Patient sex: M
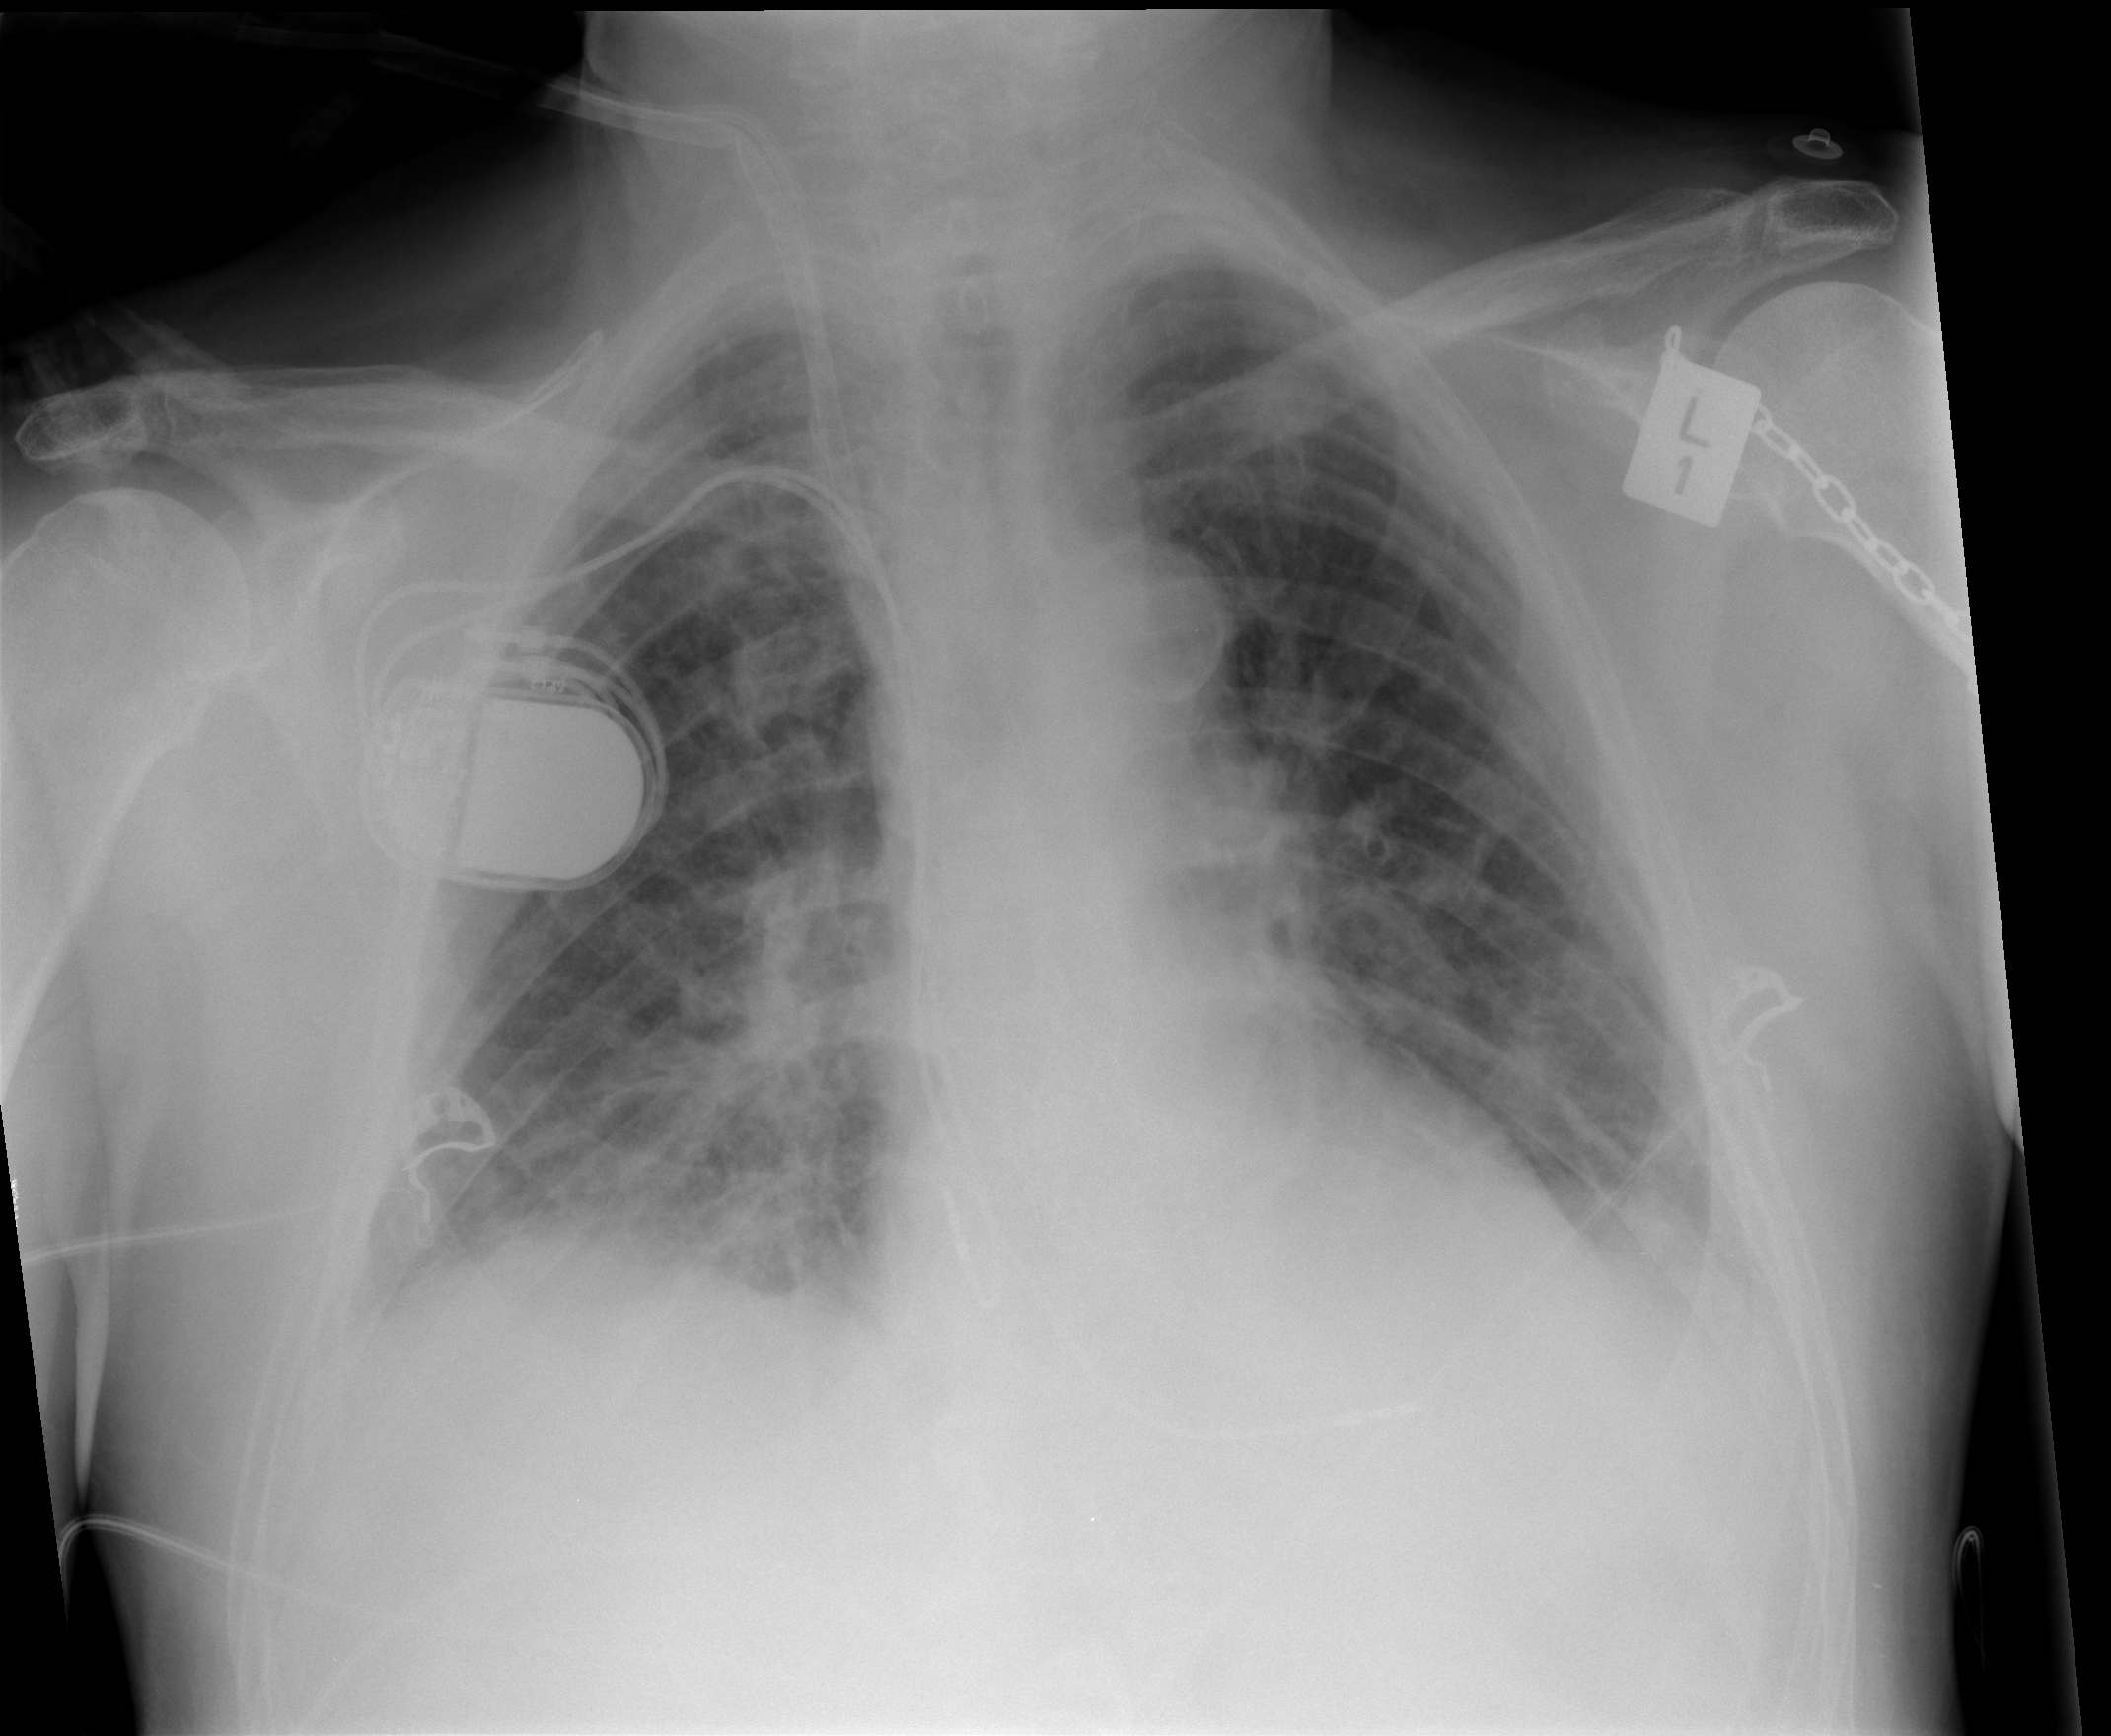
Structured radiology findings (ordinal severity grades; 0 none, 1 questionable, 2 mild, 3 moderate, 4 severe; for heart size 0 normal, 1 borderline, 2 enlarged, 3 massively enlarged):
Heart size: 0
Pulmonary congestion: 1
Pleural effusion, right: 1
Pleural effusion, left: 1
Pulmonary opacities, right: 2
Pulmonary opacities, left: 0
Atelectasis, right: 2
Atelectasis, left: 2